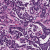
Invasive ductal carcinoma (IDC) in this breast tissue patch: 1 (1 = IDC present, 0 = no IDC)